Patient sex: F
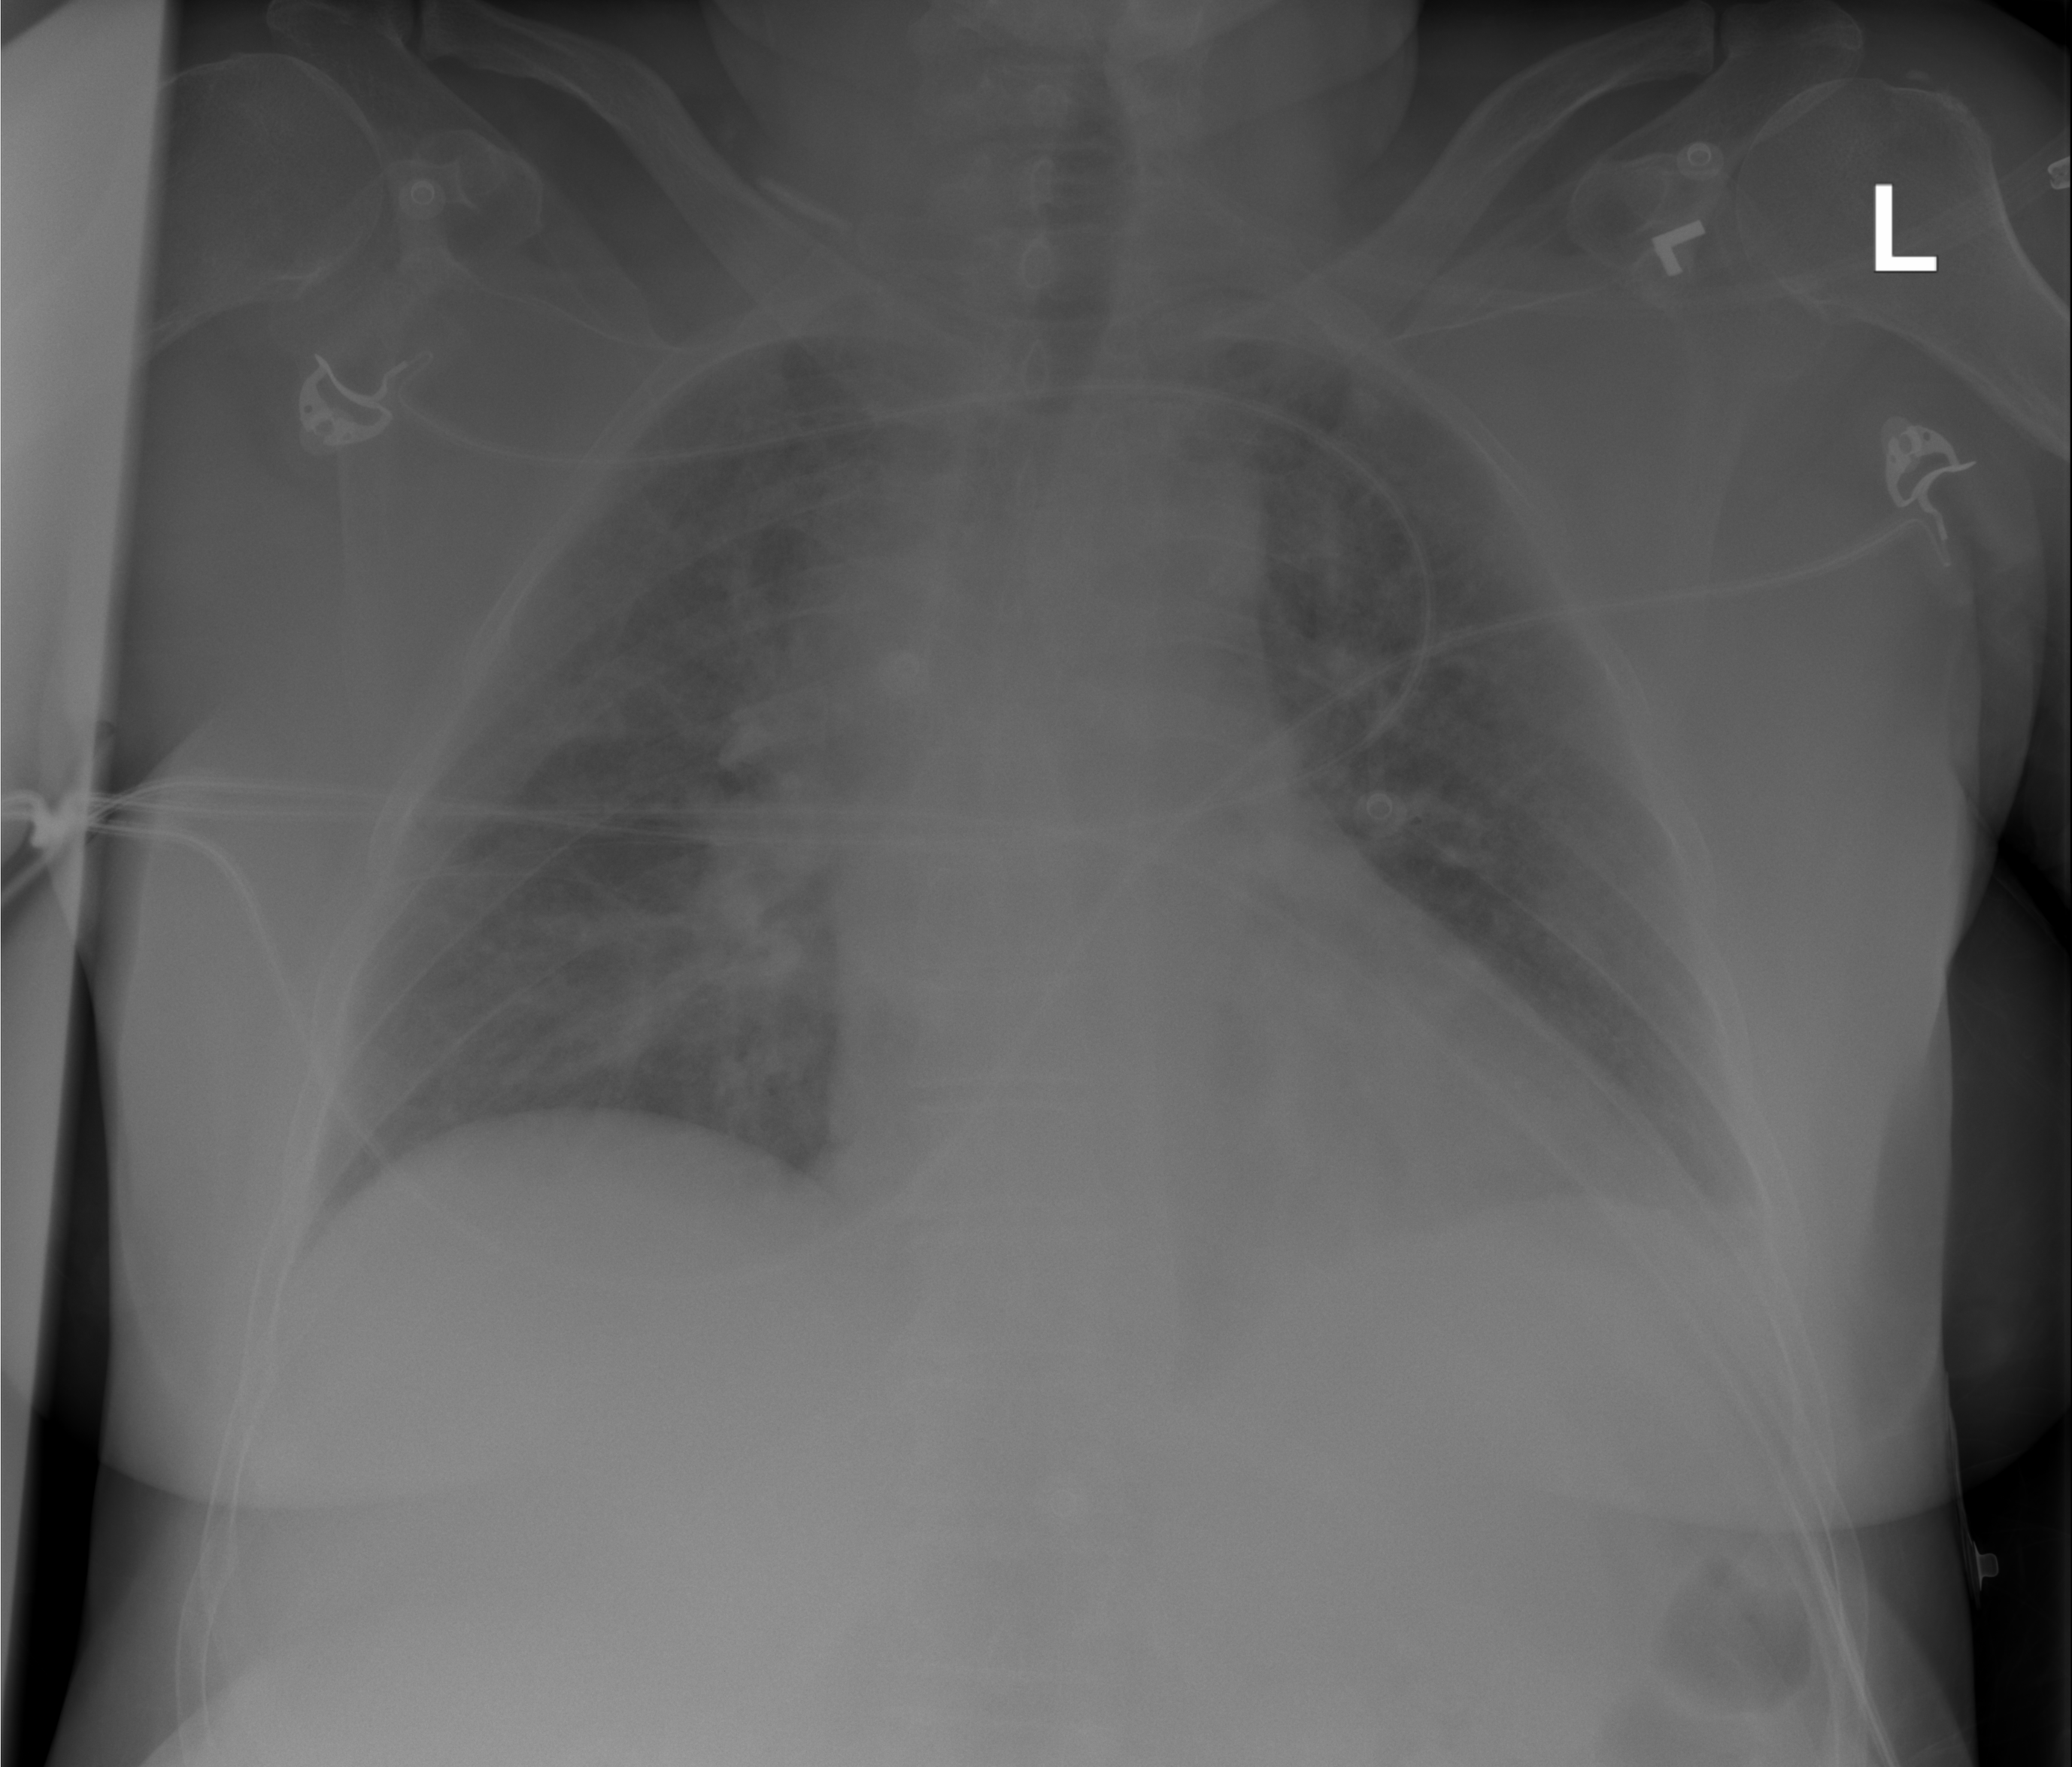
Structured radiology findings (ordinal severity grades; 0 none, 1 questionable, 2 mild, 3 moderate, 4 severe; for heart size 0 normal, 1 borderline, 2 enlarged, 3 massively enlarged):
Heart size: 2
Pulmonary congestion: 2
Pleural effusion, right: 0
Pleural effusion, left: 0
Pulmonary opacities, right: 2
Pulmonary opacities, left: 0
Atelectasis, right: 0
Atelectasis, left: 0